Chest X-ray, AP view. Patient: 35 years old, sex M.
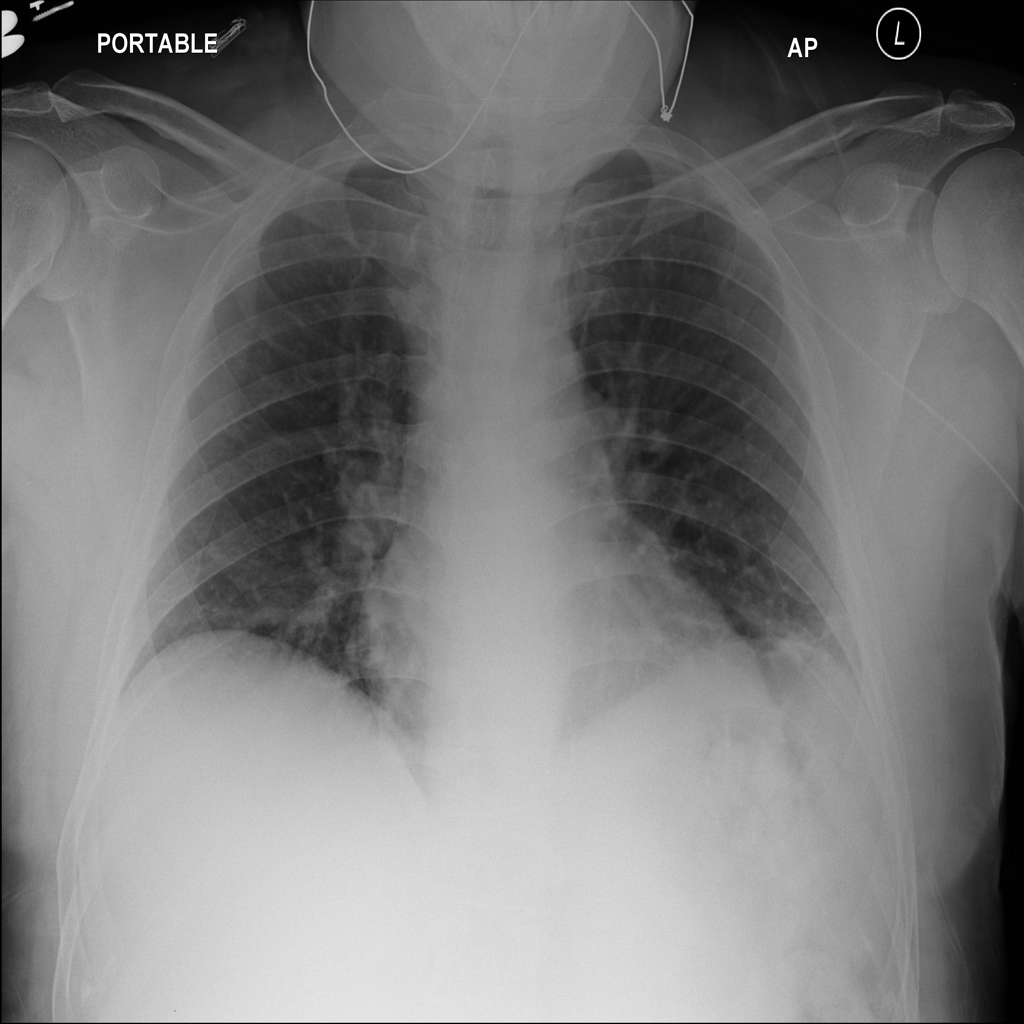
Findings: No Finding